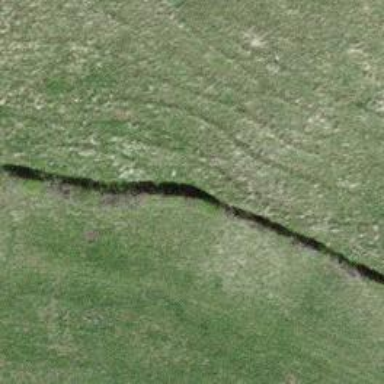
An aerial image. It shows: Hedge barrier.